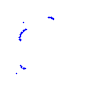
Particle: proton